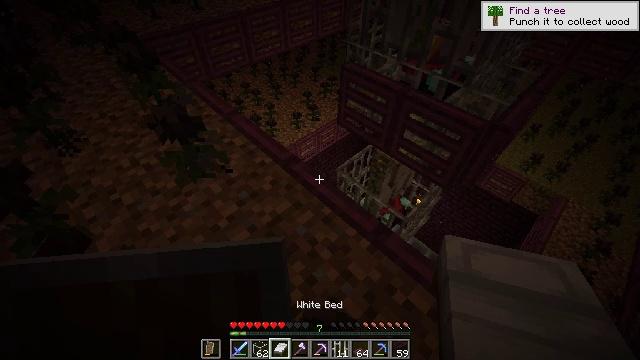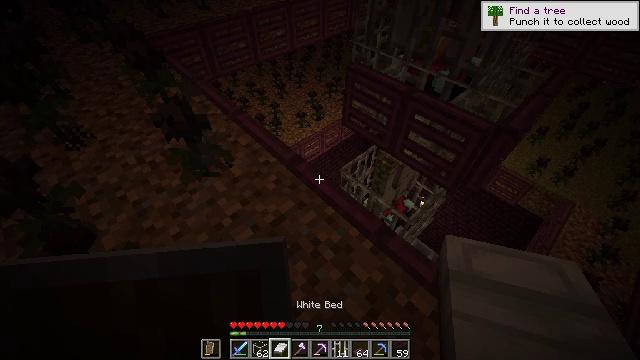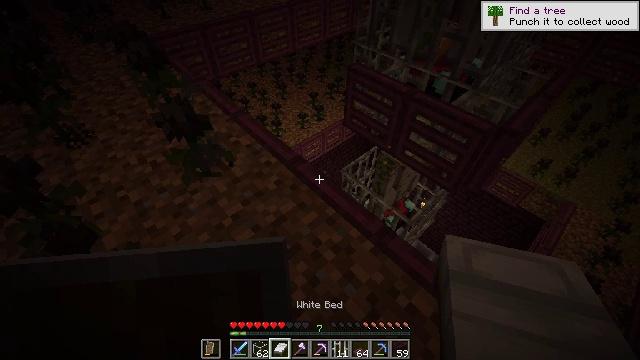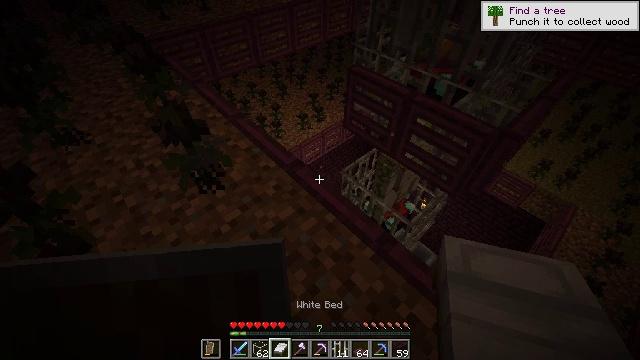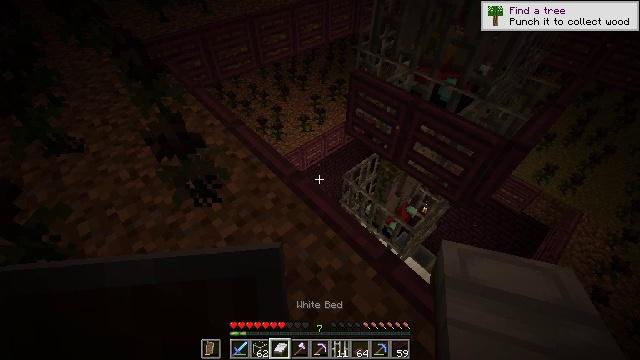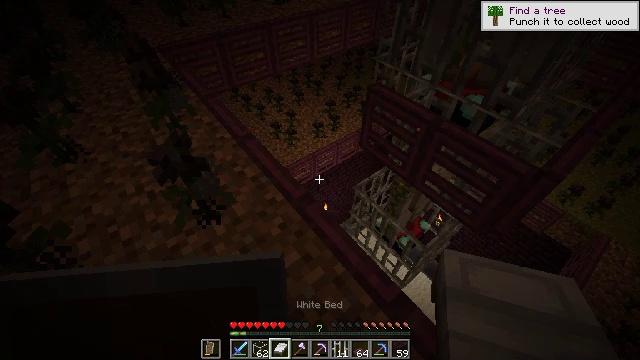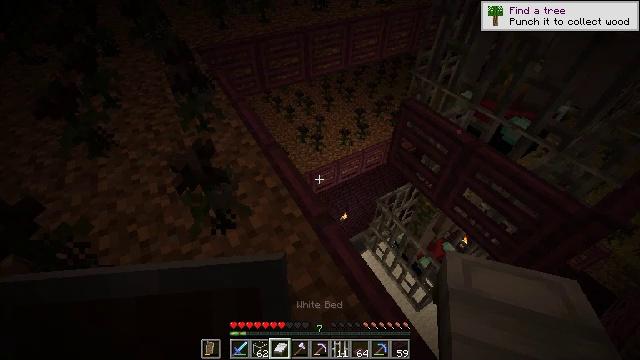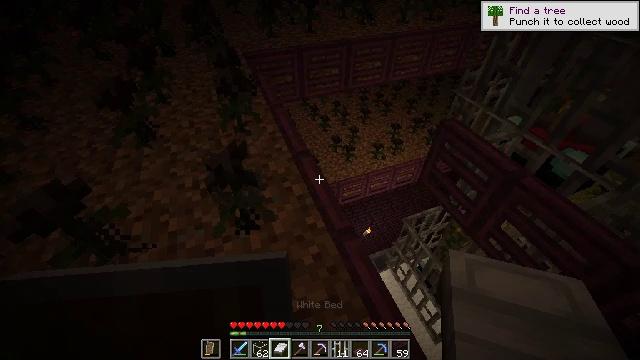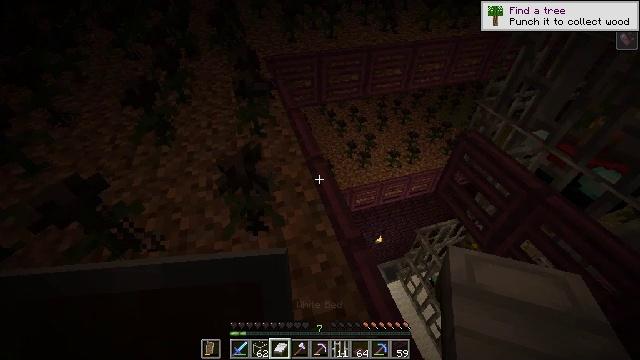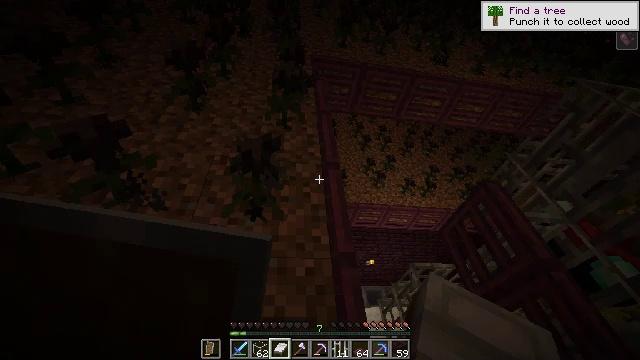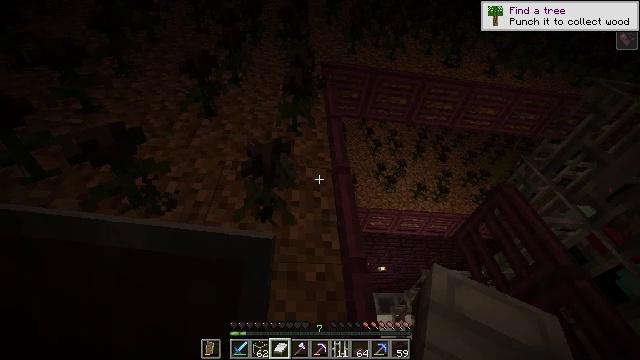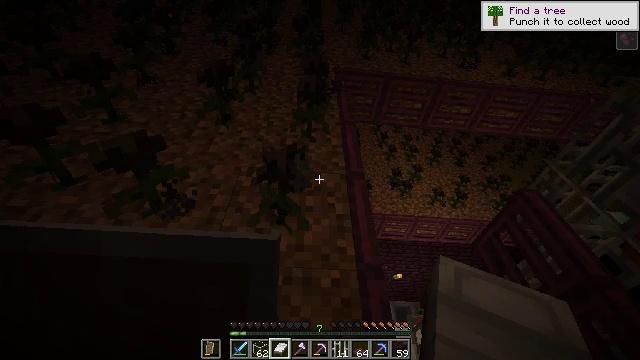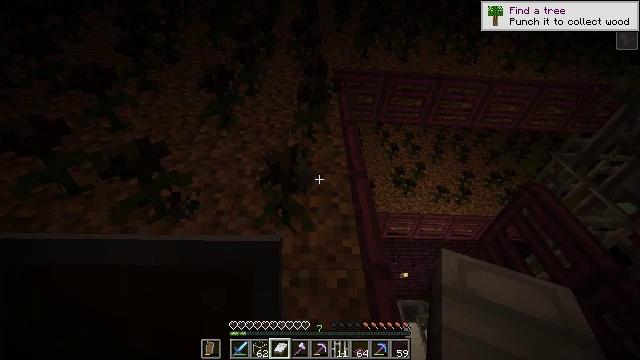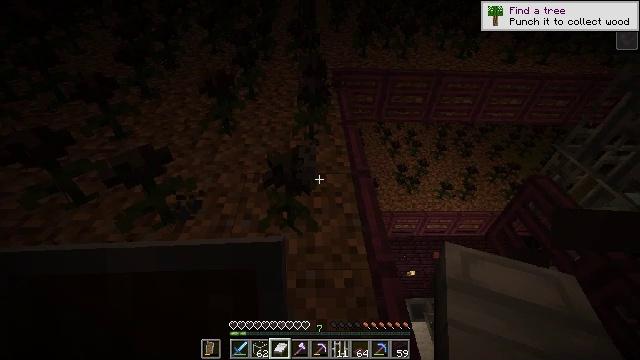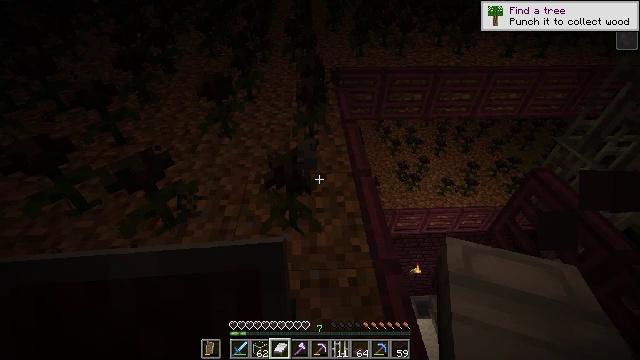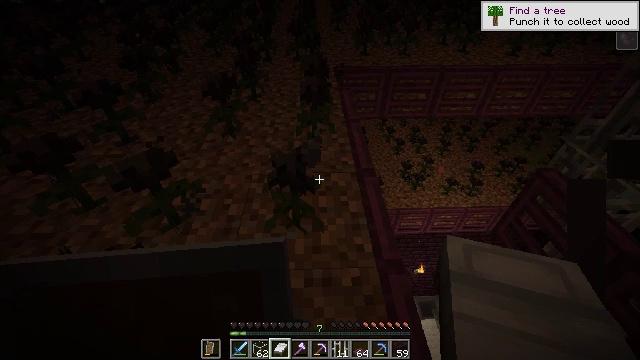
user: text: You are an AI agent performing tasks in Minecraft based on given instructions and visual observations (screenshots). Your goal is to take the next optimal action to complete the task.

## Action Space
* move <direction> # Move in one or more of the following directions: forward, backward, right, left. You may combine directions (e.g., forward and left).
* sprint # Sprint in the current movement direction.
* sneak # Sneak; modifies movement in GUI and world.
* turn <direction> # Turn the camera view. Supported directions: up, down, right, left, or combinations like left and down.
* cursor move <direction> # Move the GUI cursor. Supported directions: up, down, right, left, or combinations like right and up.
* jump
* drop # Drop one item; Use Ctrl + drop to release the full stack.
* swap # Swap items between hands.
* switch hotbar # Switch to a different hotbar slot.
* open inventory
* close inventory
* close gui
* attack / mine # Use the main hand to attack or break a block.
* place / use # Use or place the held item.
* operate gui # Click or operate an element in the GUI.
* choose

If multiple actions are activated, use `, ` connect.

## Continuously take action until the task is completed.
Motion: motion action
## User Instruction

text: Collect the rare wither rose.
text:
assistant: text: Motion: turn left
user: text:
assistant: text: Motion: no_op
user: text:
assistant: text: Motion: move forward
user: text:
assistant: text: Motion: move forward
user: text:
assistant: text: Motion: move forward, turn left
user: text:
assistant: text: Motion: turn left
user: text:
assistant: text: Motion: turn left and up
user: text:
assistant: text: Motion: turn left
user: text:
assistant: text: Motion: turn left
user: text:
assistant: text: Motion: turn left
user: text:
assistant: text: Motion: turn left
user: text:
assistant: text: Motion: no_op
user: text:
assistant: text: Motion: no_op
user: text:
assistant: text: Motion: no_op
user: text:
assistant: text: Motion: turn left
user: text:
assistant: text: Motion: no_op
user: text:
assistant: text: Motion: no_op
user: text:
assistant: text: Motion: no_op
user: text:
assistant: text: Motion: attack / mine
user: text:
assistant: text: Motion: attack / mine
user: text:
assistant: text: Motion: attack / mine
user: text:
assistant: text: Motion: turn right
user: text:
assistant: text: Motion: turn right
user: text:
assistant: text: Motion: move forward
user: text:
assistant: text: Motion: move forward, turn up
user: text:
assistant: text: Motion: move forward, turn up
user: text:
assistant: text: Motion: move forward
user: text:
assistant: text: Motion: no_op
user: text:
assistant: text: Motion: no_op
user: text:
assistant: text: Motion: no_op